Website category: jobs
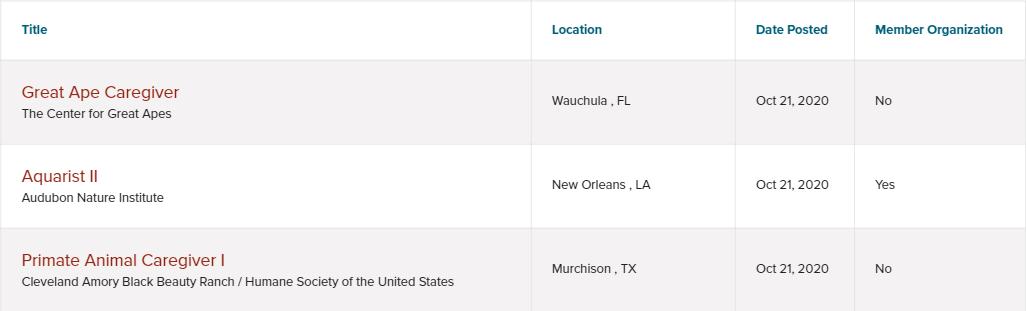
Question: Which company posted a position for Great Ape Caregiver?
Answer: The Center for Great Apes

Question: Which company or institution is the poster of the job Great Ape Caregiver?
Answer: The Center for Great Apes

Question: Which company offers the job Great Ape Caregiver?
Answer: The Center for Great Apes

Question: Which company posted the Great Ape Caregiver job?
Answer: The Center for Great Apes

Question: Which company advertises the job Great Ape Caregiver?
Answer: The Center for Great Apes

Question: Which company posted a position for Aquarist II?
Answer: Audubon Nature Institute

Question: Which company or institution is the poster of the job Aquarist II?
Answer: Audubon Nature Institute

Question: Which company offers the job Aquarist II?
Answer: Audubon Nature Institute

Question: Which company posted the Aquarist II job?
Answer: Audubon Nature Institute

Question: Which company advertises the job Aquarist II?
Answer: Audubon Nature Institute

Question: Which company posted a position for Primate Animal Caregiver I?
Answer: Cleveland Amory Black Beauty Ranch / Humane Society of the United States

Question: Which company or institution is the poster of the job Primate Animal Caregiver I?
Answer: Cleveland Amory Black Beauty Ranch / Humane Society of the United States

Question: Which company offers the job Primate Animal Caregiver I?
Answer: Cleveland Amory Black Beauty Ranch / Humane Society of the United States

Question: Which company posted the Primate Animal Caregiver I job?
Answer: Cleveland Amory Black Beauty Ranch / Humane Society of the United States

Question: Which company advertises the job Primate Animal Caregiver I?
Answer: Cleveland Amory Black Beauty Ranch / Humane Society of the United States

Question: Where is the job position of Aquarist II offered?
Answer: New Orleans , LA

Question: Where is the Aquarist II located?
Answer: New Orleans , LA

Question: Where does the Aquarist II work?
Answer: New Orleans , LA

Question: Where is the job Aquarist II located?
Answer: New Orleans , LA

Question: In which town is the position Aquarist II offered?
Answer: New Orleans , LA

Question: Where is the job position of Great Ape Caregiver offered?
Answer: Wauchula , FL

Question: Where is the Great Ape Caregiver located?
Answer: Wauchula , FL

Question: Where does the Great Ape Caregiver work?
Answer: Wauchula , FL

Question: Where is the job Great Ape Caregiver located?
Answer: Wauchula , FL

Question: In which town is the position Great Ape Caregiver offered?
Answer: Wauchula , FL

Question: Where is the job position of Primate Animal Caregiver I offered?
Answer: Murchison , TX

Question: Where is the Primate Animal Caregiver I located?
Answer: Murchison , TX

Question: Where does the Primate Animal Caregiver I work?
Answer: Murchison , TX

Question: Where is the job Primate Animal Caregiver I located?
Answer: Murchison , TX

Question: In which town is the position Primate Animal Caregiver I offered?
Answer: Murchison , TX

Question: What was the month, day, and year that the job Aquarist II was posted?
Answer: Oct 21, 2020

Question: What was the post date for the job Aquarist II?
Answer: Oct 21, 2020

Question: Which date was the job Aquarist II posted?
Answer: Oct 21, 2020

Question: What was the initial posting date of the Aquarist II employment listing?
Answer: Oct 21, 2020

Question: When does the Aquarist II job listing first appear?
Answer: Oct 21, 2020

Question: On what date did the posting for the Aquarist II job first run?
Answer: Oct 21, 2020

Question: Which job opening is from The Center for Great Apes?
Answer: Great Ape Caregiver

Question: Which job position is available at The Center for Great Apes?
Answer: Great Ape Caregiver

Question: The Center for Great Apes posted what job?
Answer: Great Ape Caregiver

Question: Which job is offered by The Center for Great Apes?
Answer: Great Ape Caregiver

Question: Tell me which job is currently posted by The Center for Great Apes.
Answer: Great Ape Caregiver

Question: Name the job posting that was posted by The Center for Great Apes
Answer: Great Ape Caregiver

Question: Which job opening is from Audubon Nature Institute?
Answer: Aquarist II

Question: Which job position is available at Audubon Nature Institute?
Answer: Aquarist II

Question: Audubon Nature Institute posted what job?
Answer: Aquarist II

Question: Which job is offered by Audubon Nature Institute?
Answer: Aquarist II

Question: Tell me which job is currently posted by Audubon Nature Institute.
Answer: Aquarist II

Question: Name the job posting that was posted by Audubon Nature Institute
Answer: Aquarist II

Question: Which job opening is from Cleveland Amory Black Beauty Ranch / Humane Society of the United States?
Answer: Primate Animal Caregiver I

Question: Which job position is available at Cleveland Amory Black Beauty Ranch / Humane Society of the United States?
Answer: Primate Animal Caregiver I

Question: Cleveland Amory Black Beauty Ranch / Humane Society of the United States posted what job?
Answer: Primate Animal Caregiver I

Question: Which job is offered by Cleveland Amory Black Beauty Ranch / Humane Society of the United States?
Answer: Primate Animal Caregiver I

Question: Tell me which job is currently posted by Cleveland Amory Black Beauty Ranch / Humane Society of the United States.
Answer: Primate Animal Caregiver I

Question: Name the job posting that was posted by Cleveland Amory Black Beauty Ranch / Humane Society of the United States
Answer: Primate Animal Caregiver I

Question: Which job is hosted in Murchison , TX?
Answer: Primate Animal Caregiver I

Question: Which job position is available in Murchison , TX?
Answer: Primate Animal Caregiver I

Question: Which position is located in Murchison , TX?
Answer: Primate Animal Caregiver I

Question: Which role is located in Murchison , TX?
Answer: Primate Animal Caregiver I

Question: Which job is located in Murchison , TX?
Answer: Primate Animal Caregiver I

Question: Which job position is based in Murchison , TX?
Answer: Primate Animal Caregiver I

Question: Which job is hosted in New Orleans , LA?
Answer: Aquarist II

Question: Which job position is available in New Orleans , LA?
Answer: Aquarist II

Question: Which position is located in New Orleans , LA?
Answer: Aquarist II

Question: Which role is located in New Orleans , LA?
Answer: Aquarist II